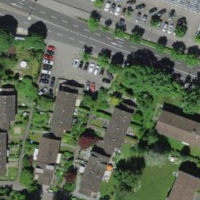
EUNIS habitat code: 54
Species observed at this site:
Ilex aquifolium